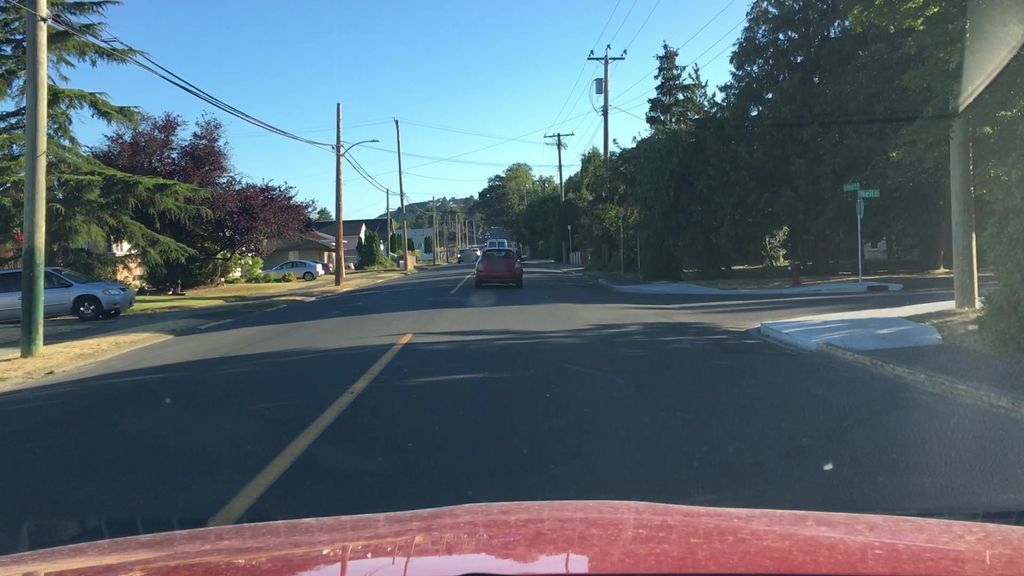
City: victoria